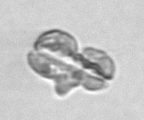
Label: Karenia